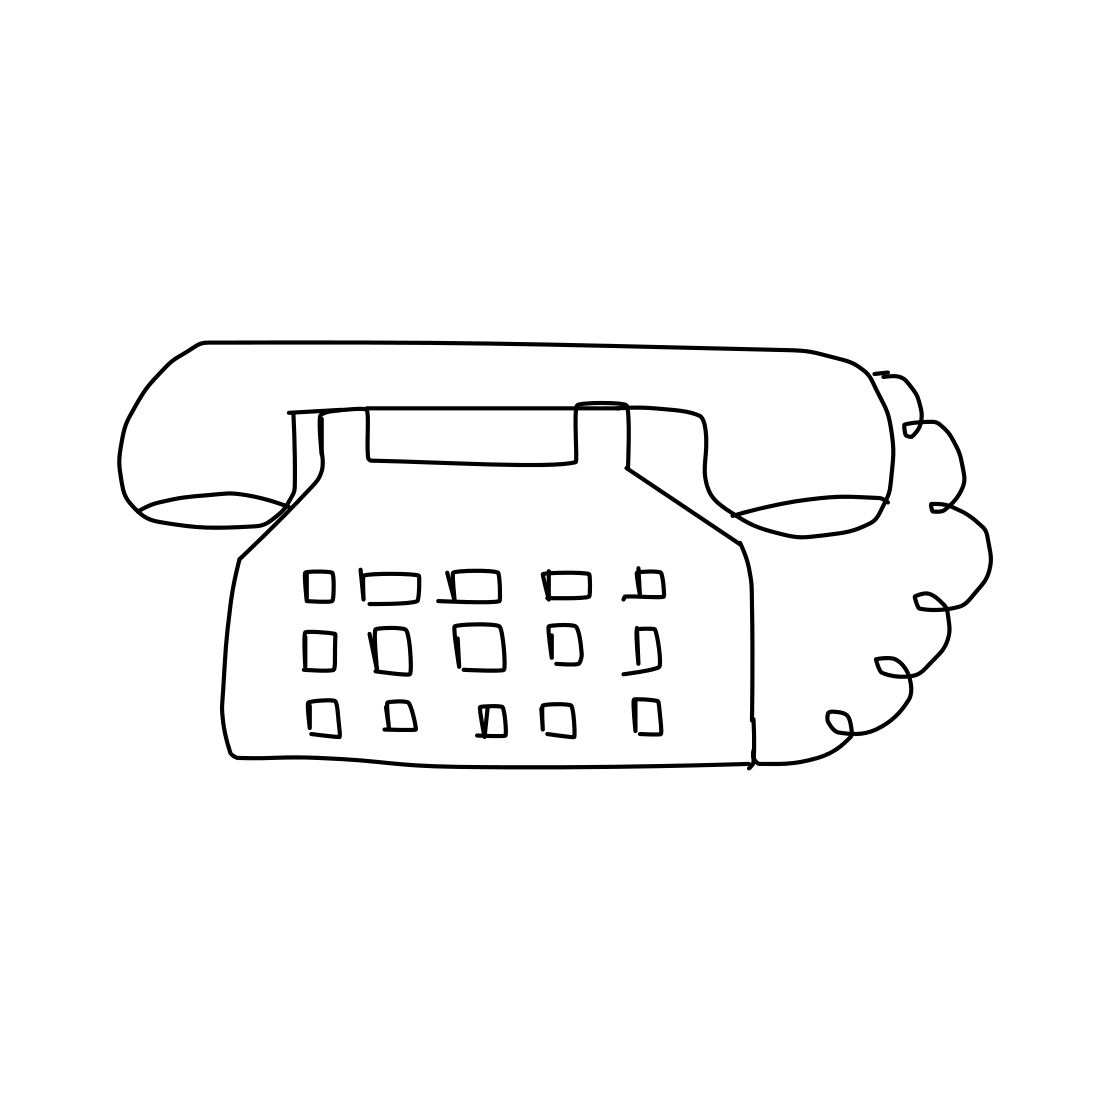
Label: telephone